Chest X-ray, AP view. Patient: 68 years old, sex M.
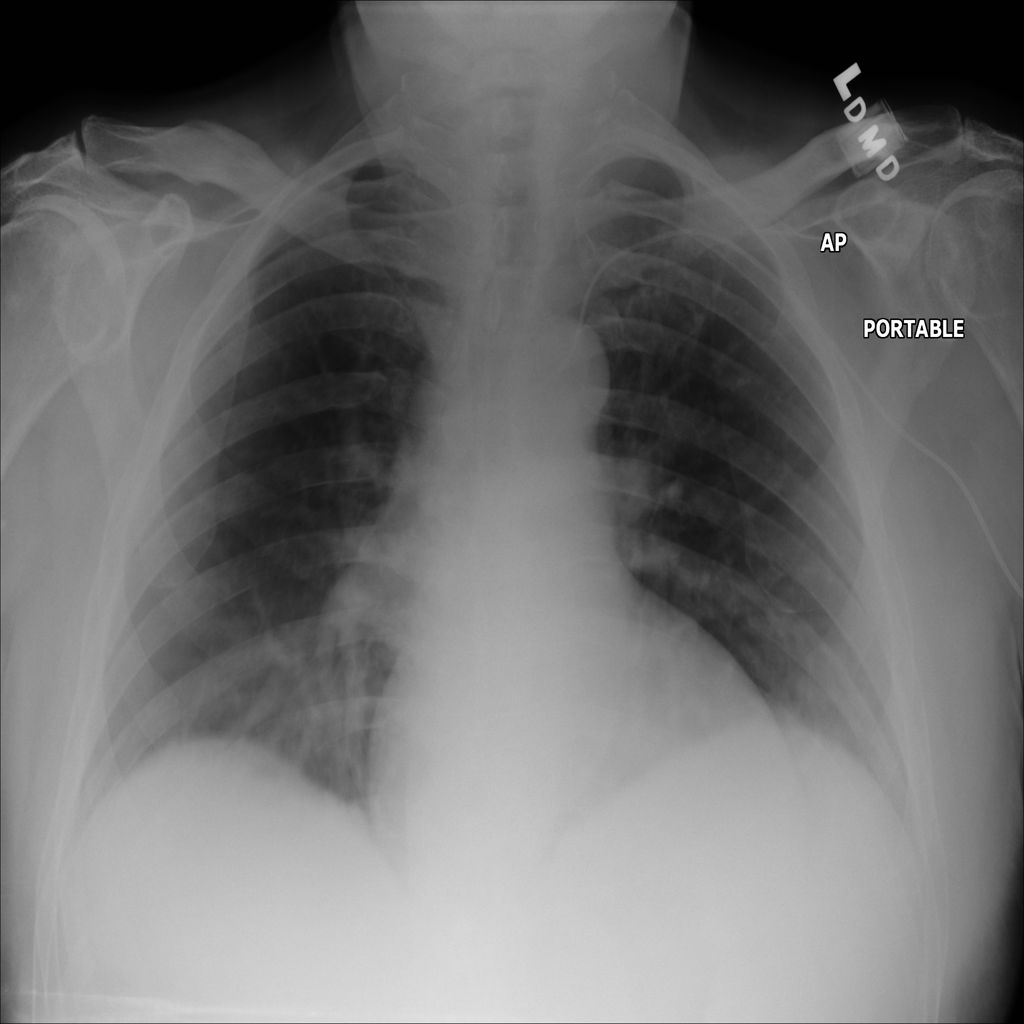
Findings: Pneumothorax